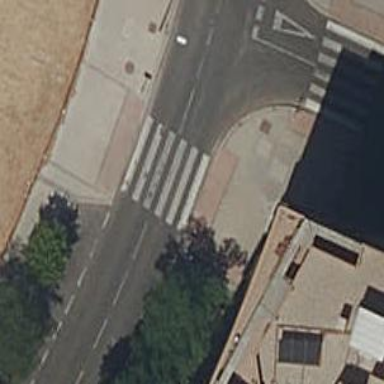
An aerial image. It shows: Uncontrolled footway crossing with markings.